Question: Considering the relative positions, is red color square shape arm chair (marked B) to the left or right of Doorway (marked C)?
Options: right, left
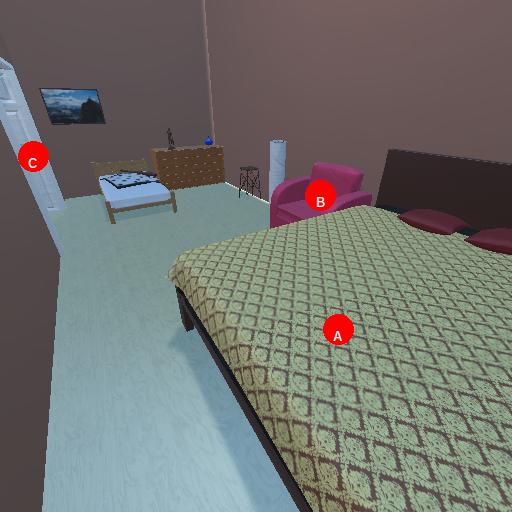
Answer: right